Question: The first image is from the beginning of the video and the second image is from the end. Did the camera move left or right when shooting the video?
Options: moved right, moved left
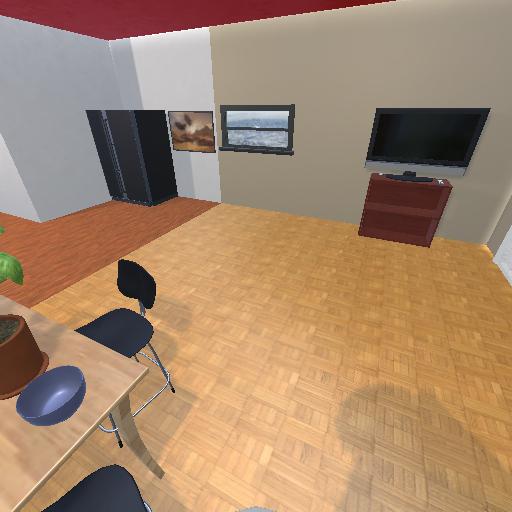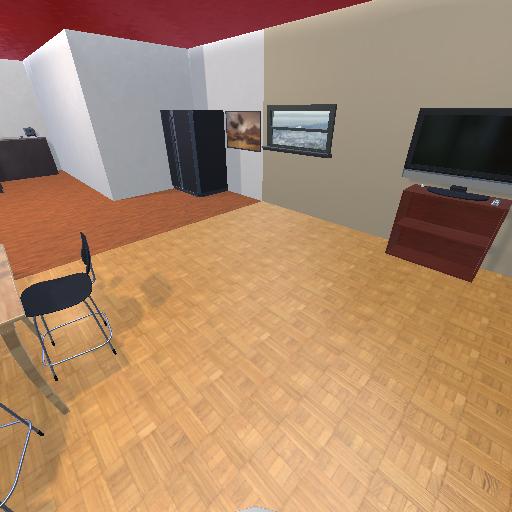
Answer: moved right